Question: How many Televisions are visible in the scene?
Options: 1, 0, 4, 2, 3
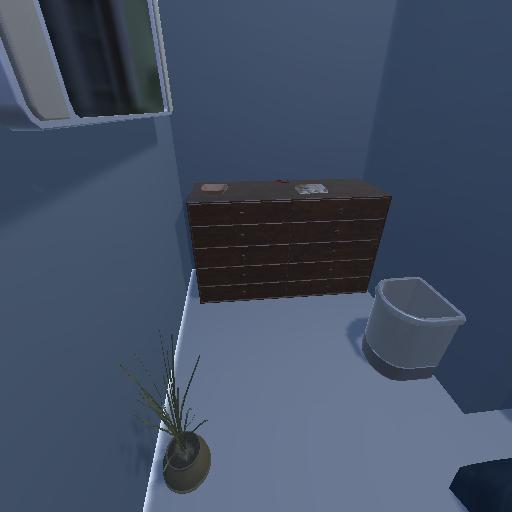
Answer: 1